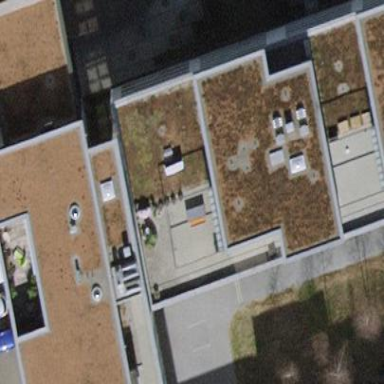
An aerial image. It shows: Flat-roofed apartment building.